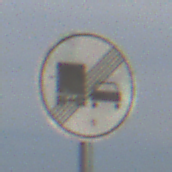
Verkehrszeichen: EndeUeberholverbotKraftfahrzeuge
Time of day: MorningAfternoon
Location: Outdoor (Suburban)
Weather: PartlyCloudy
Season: NotSpecified
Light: Natural